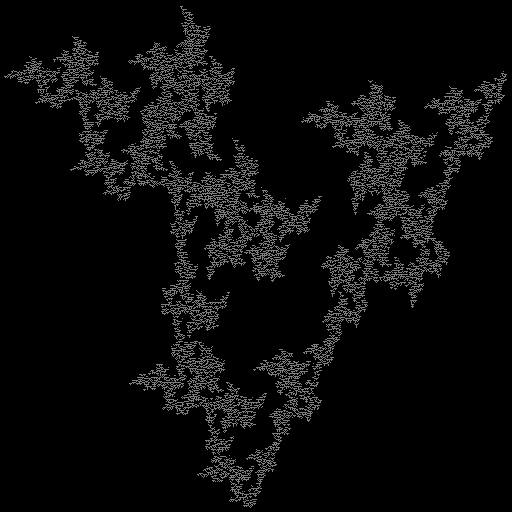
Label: penta